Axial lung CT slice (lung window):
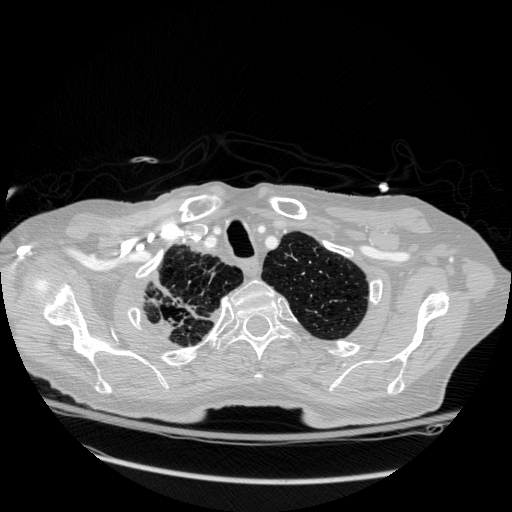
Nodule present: no